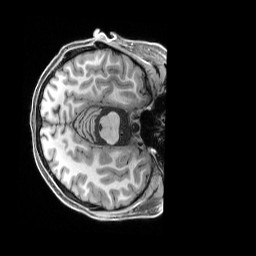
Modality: T1w
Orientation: axial
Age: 22
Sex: female
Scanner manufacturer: siemens
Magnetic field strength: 3 T
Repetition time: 2.5 s
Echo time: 0.00296 s